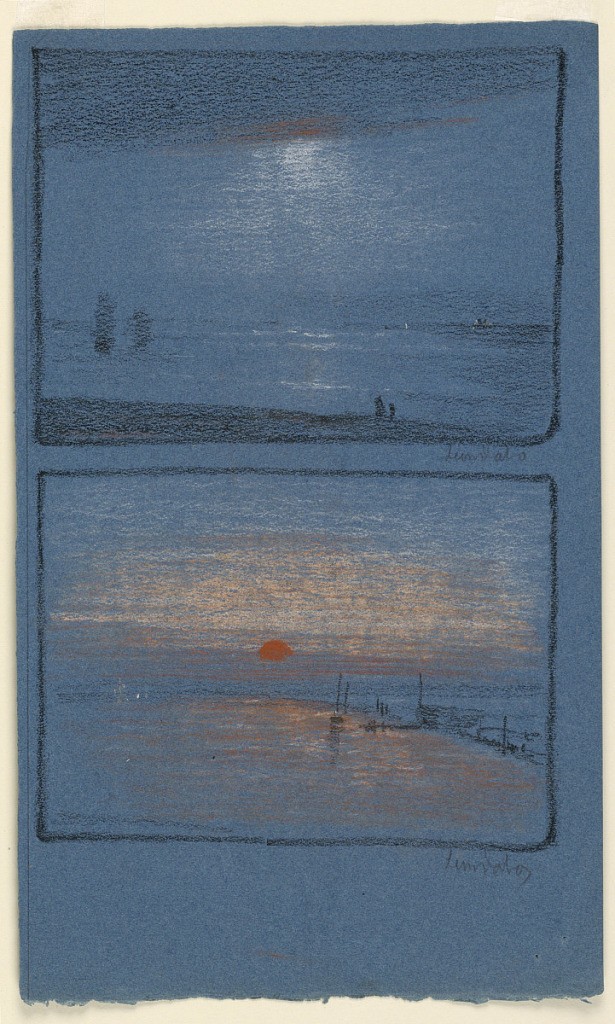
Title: Two Evening Landscapes
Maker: Leon Dabo, American, 1868–1960
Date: ca. 1890
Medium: Pastel on dark blue paper
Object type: Drawing
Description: Two landscapes with water, at twilight, showing reflections. Landscape with moonlight above, setting sun below.